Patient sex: M
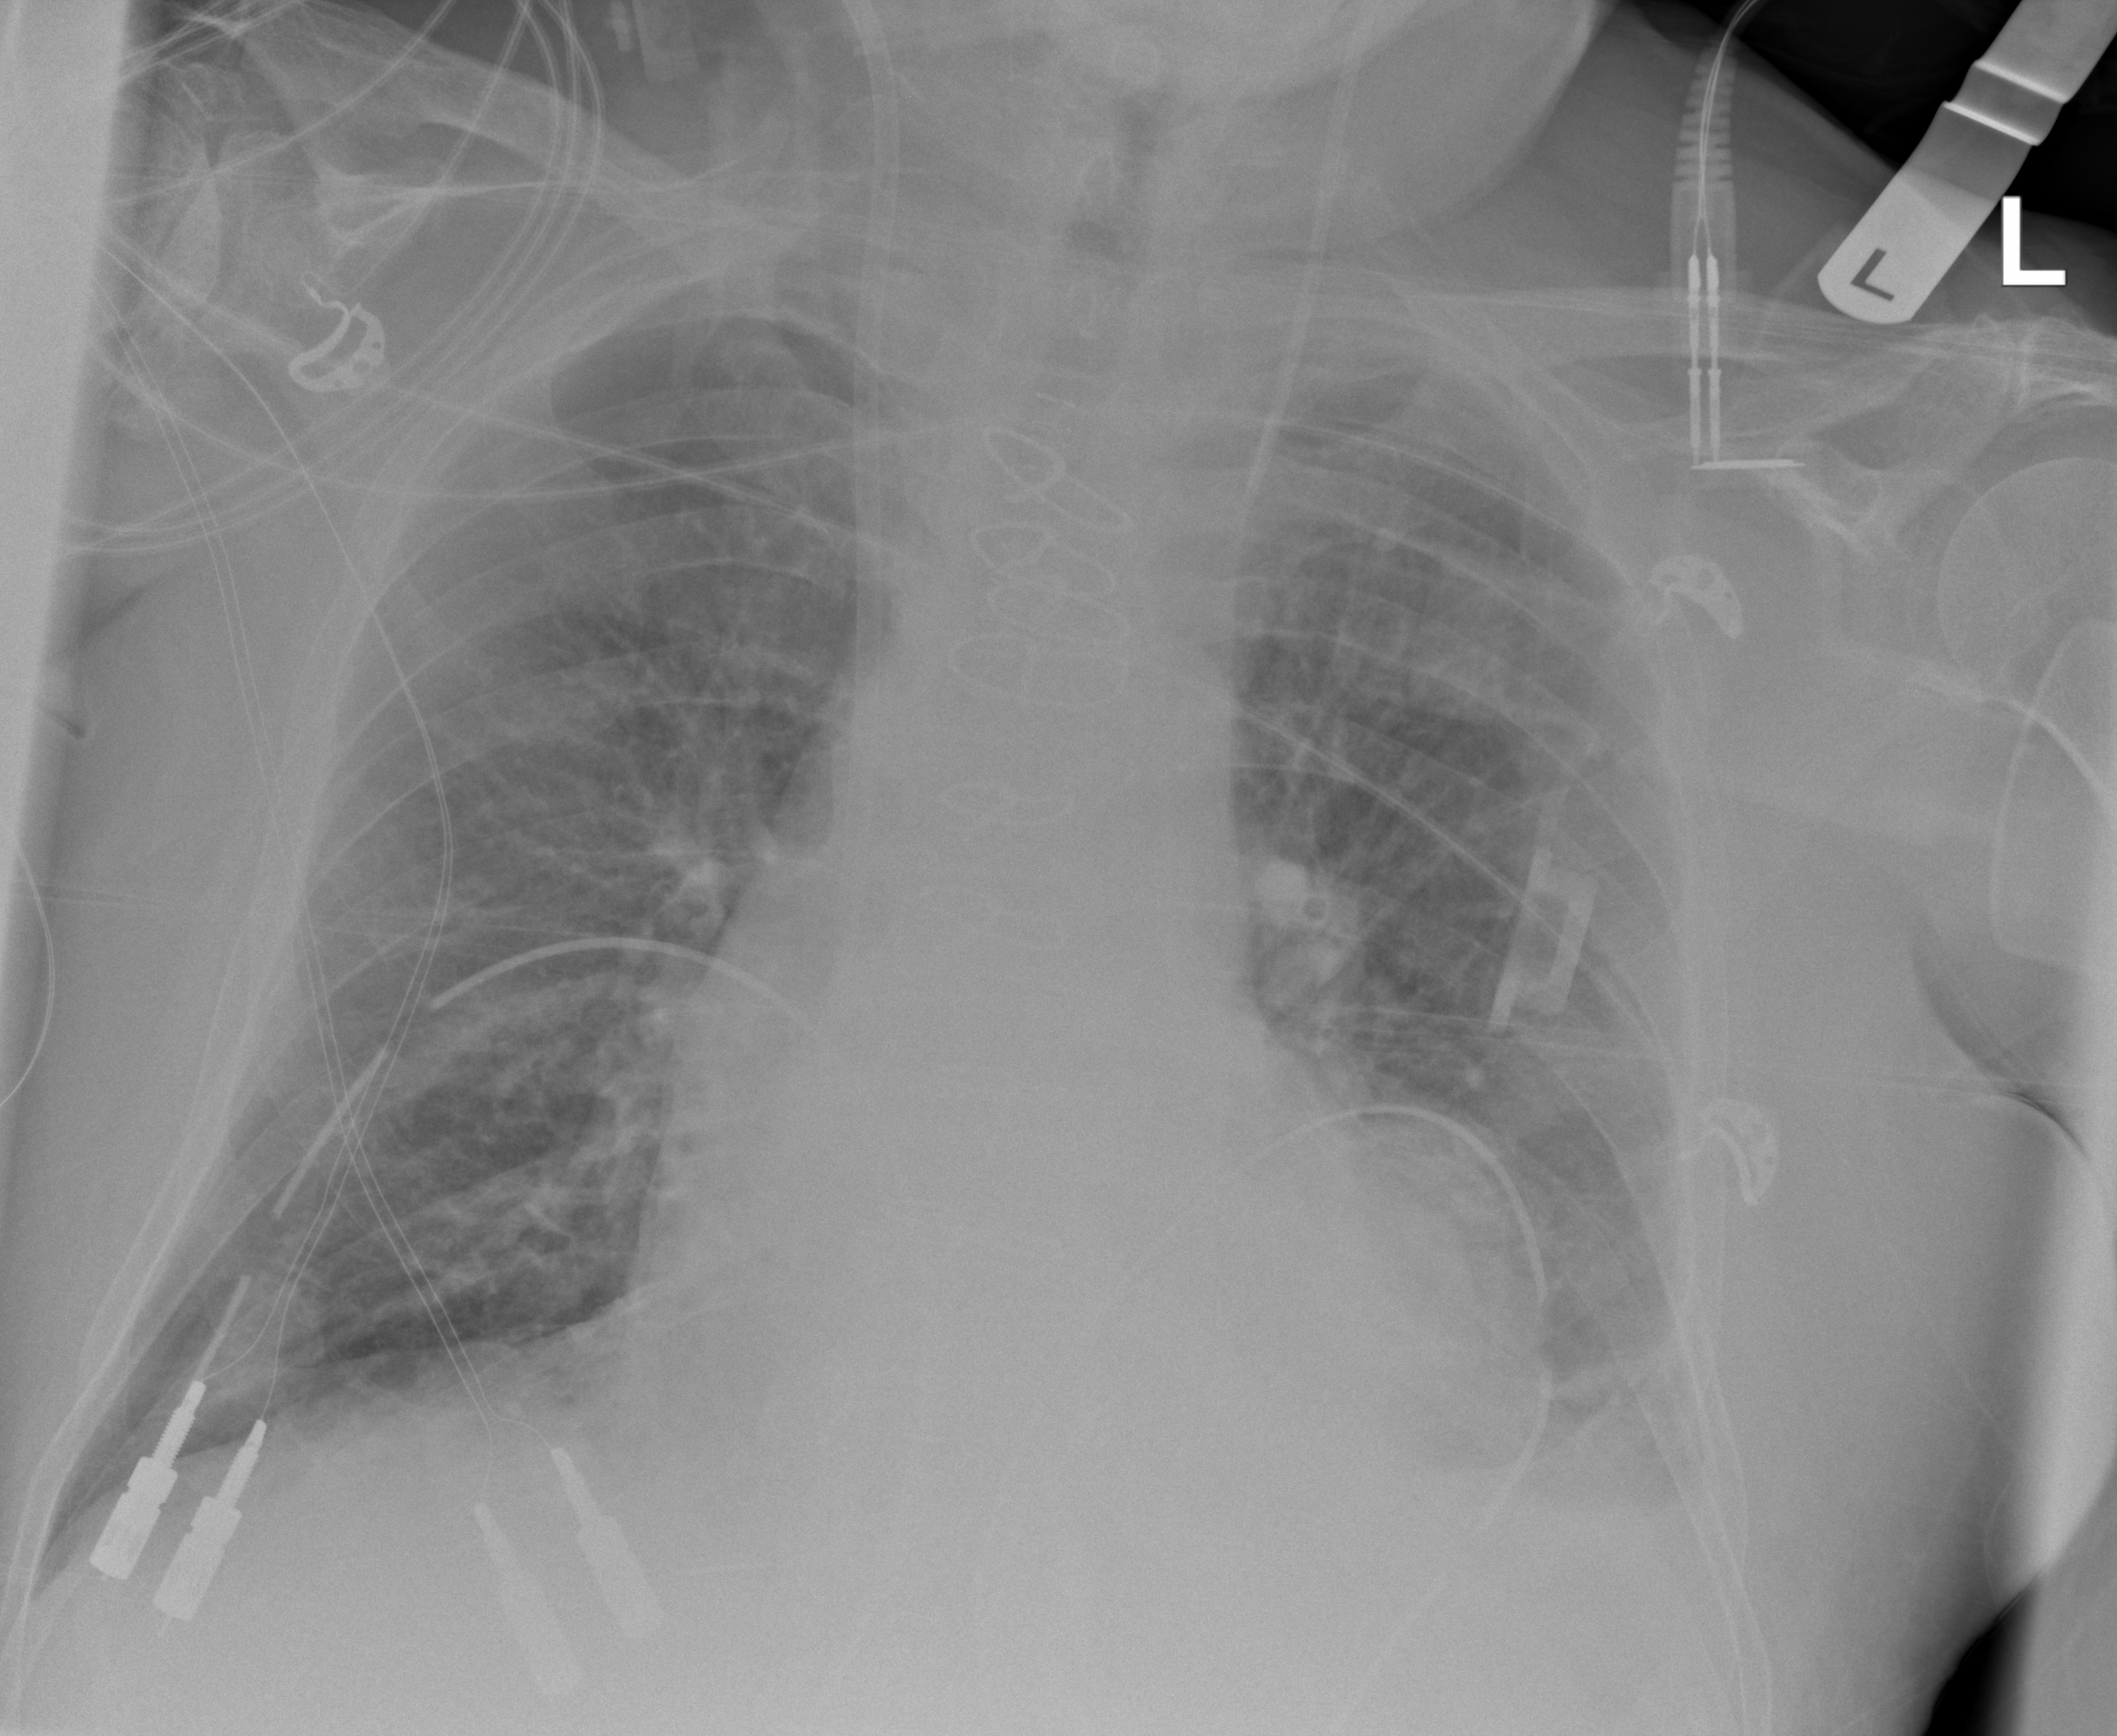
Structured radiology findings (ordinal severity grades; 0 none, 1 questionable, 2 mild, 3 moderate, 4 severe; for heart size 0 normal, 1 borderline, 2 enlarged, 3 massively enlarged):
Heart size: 2
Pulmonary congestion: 2
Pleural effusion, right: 0
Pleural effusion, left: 2
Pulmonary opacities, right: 0
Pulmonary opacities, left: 0
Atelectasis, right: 2
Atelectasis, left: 2